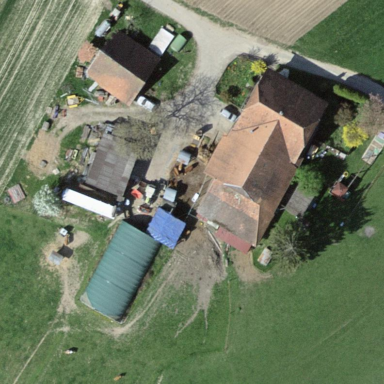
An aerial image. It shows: Farmyard area.